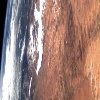
Label: land